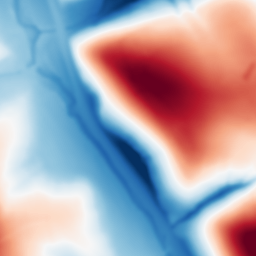
Category: multiscale
Decomposition family: dog_multiscale
Decomposition parameters: sigma_ratio: 2
n_scales: 5
base_sigma: 2
Upsampling method: cubic_catmull_rom
Upsampling parameters: scale: 4
Upsampling scale: 4